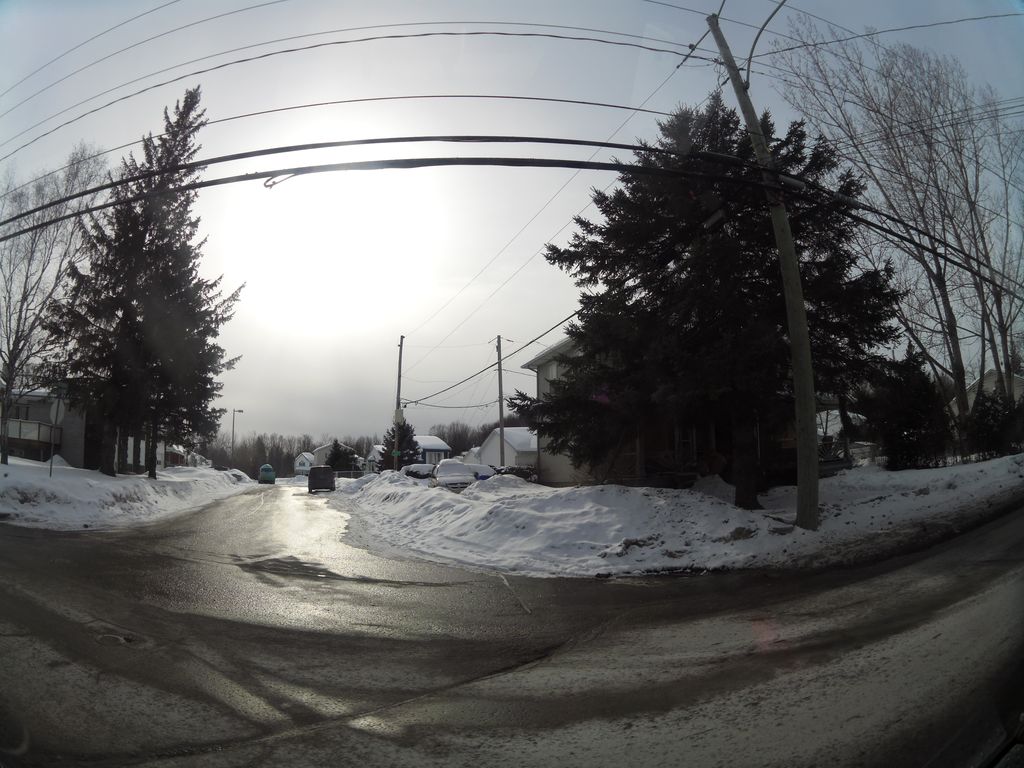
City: ottawa-gatineau